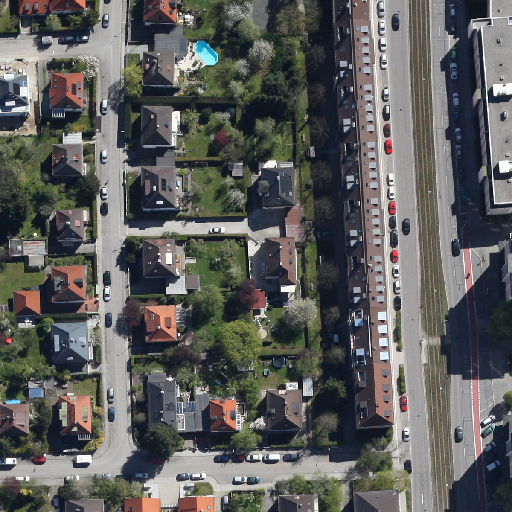
Referring expression: sidewalk